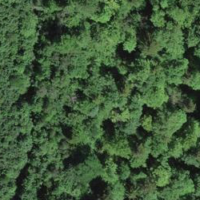
EUNIS habitat code: 44
Species observed at this site:
Hippocrepis emerus